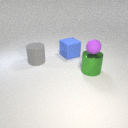
large gray rubber cylinder behind large green metal cylinder